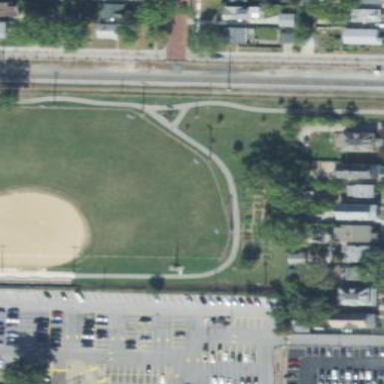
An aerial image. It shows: Baseball pitch for leisure and sports activities.